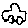
Label: car